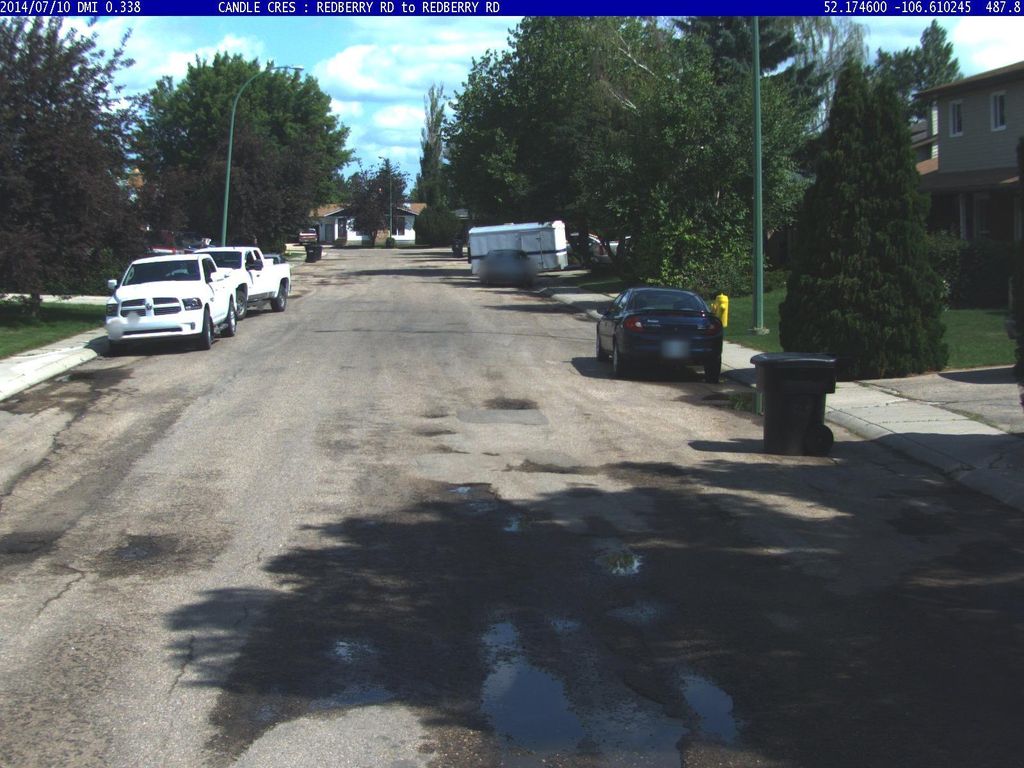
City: saskatoon